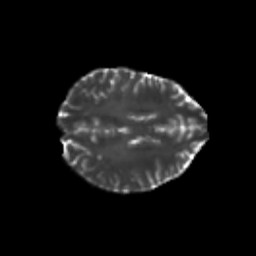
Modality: T2w
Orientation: axial
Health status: healthy
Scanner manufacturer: philips
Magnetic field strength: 3 T
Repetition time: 6.964 s
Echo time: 0.092 s